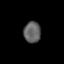
Tissue: lung
Cell type: Epithelial cells
Senescence score: 0.2324
Nuclear area (px): 355
Mean DAPI intensity: 96.986